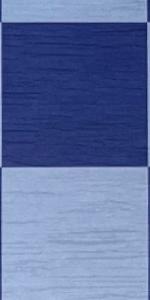
Label: Empty